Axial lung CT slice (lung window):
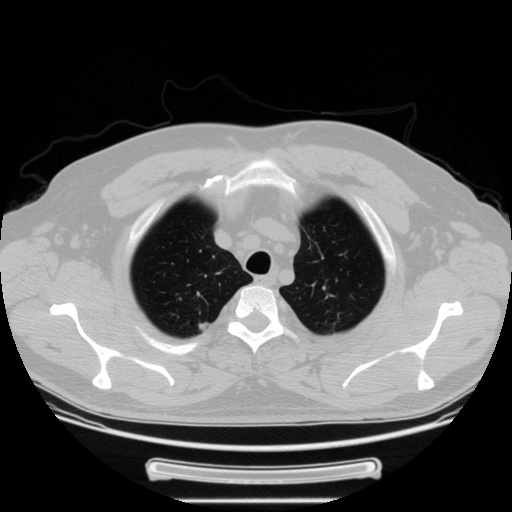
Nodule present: no